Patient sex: M
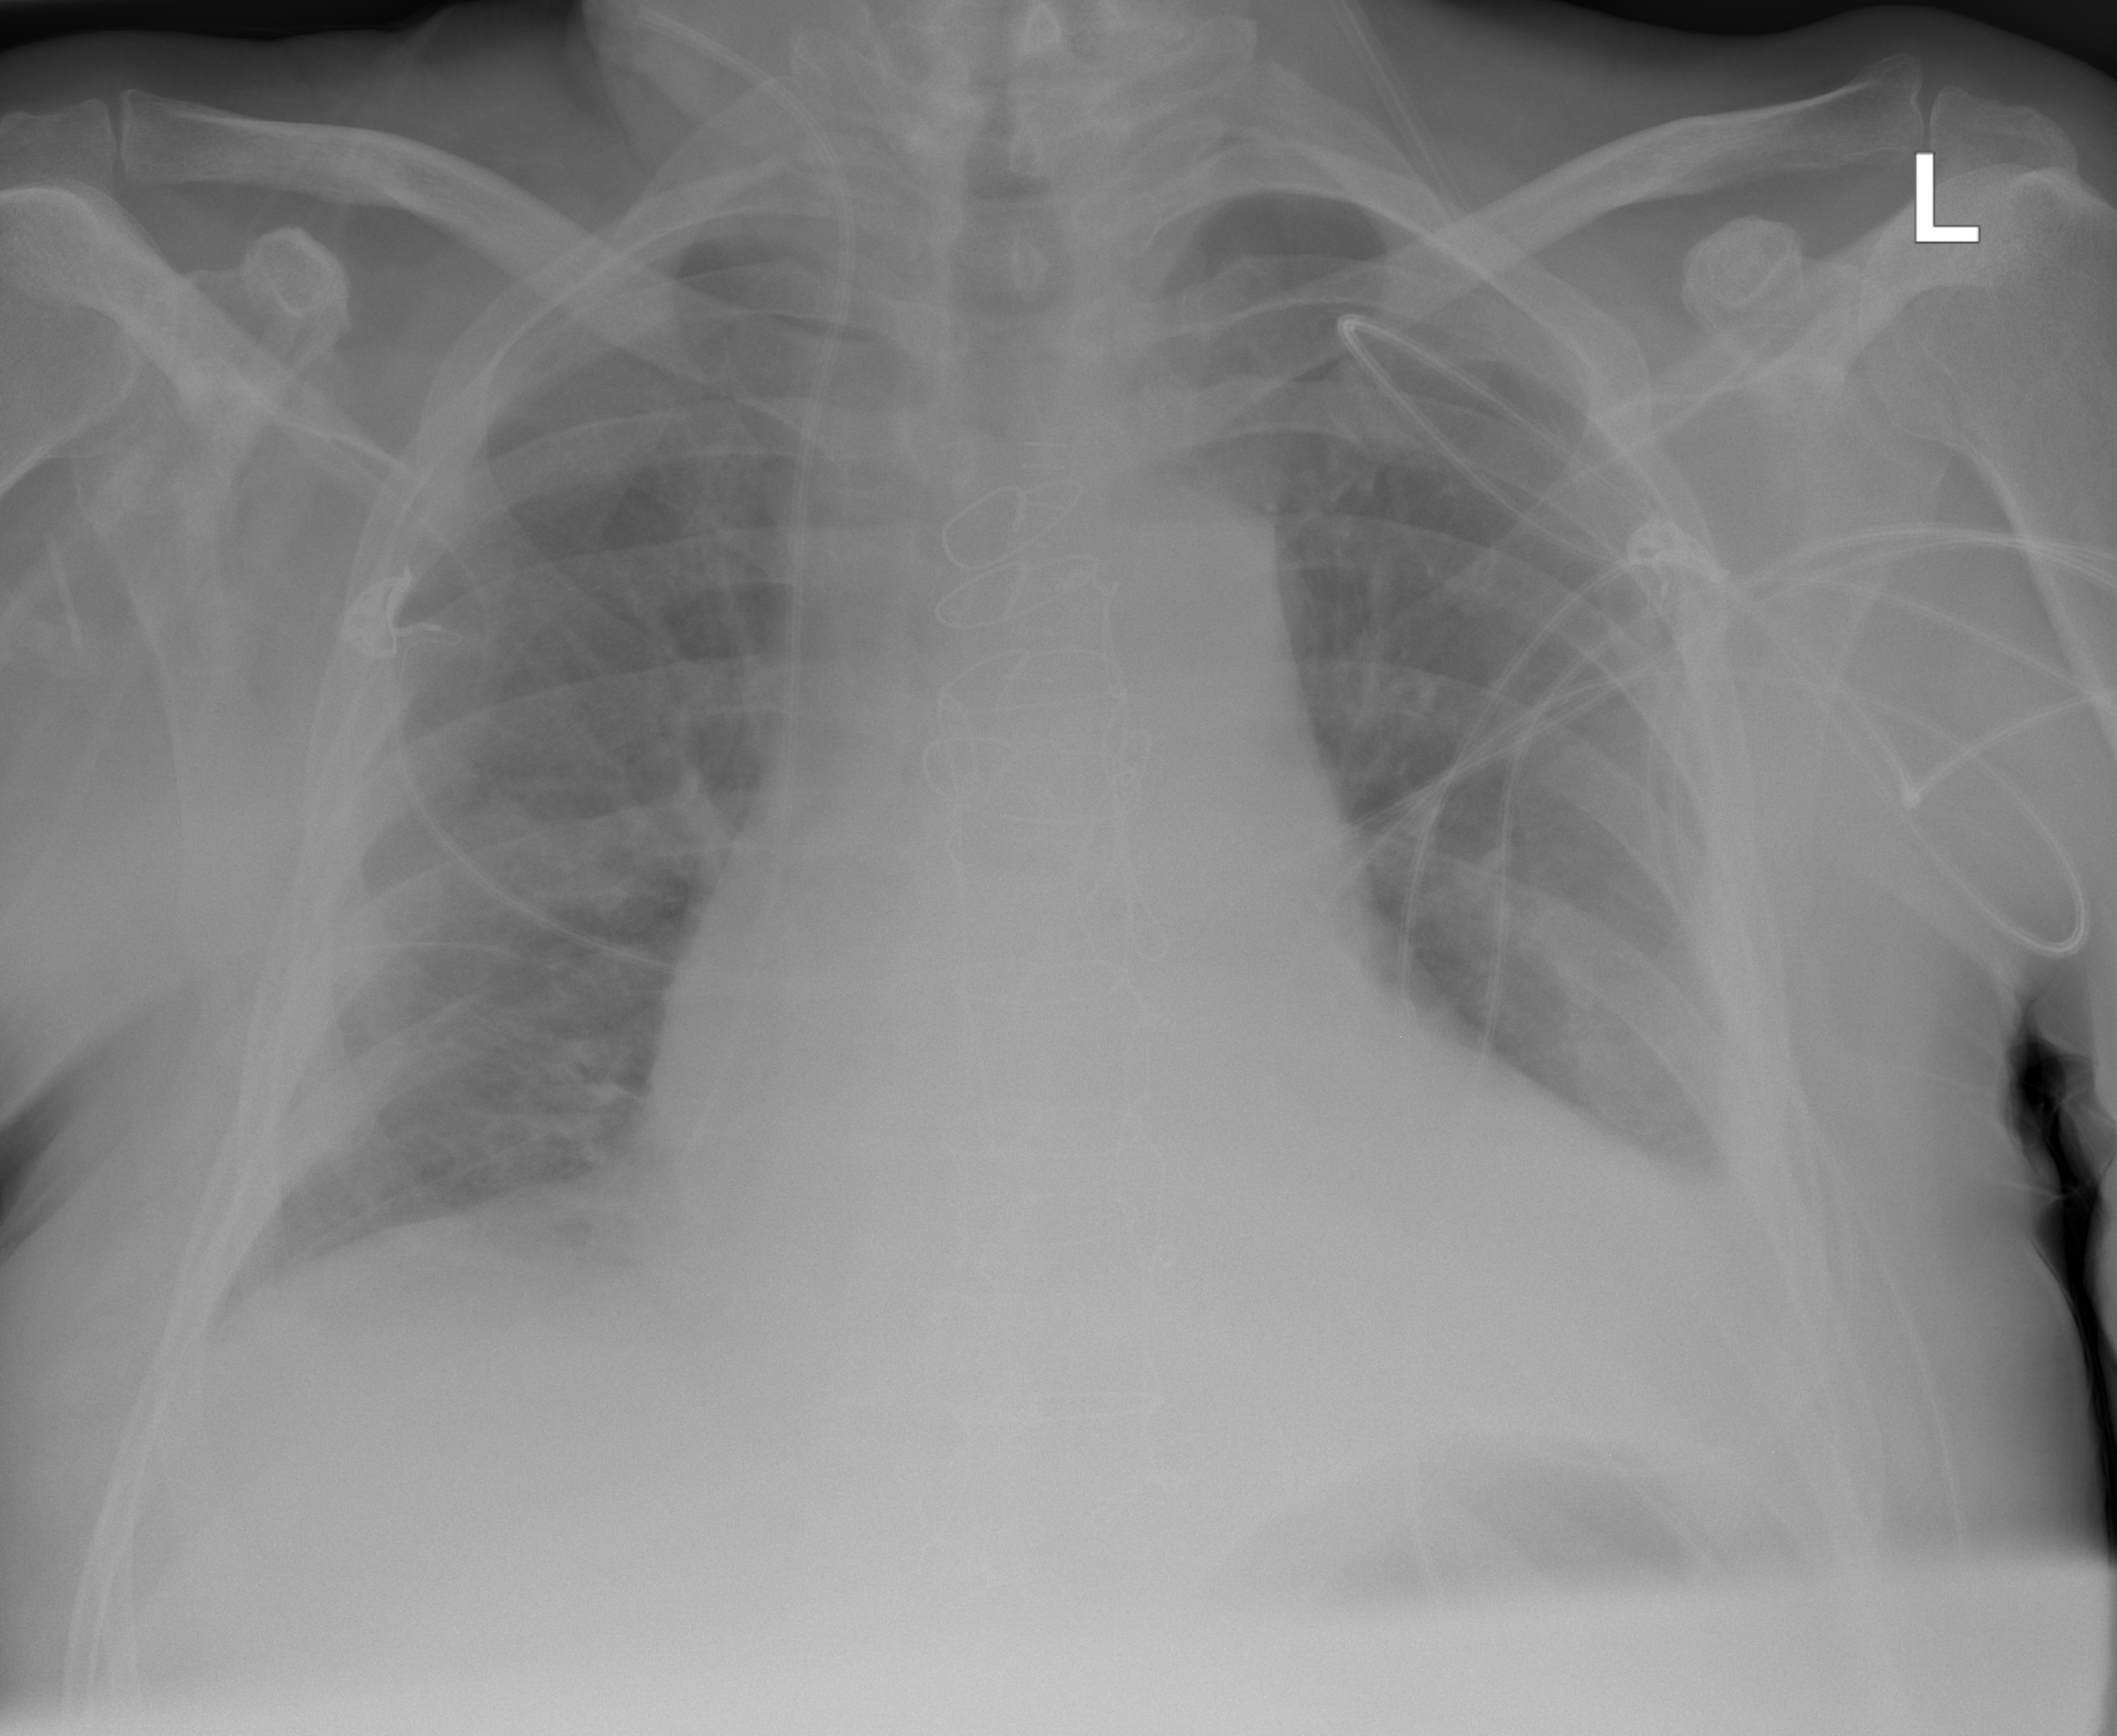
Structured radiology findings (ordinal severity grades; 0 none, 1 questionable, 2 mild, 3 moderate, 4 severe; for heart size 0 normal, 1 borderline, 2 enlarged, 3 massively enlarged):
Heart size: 2
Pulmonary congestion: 0
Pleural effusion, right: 1
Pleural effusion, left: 2
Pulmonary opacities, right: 0
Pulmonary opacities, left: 0
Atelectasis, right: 1
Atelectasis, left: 2